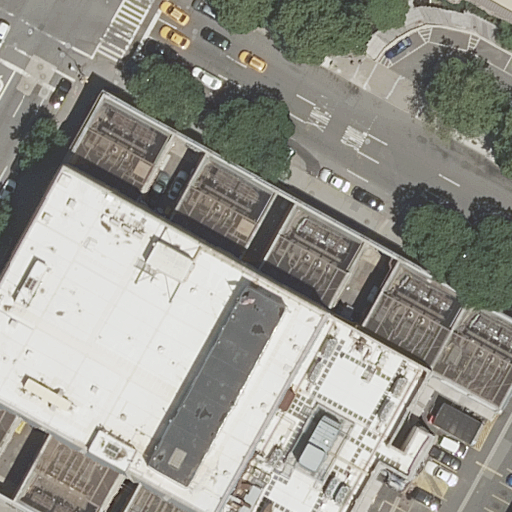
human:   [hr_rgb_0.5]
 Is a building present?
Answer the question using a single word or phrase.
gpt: yes

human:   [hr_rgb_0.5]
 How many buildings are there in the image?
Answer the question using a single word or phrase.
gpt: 2

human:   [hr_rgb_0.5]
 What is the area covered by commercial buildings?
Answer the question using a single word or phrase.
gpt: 0m2

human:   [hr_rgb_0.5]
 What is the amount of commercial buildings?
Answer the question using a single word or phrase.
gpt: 0

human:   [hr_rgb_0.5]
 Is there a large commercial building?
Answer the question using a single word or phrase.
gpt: no

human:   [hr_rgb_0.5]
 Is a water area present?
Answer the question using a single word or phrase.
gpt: no

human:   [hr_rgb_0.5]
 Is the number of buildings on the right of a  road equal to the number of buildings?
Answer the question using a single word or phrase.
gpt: no

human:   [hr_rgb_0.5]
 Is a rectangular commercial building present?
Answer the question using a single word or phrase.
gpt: no

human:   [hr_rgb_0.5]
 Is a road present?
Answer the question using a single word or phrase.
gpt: yes

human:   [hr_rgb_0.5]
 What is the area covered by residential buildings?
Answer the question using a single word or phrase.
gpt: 3724m2

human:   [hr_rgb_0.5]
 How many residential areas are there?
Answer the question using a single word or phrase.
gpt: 1

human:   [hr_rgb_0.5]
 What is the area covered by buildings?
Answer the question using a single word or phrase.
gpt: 3724m2

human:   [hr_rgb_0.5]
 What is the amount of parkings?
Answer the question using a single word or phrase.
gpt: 1

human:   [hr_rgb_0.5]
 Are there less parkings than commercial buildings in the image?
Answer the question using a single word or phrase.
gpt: no

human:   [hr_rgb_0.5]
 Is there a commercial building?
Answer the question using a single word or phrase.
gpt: no

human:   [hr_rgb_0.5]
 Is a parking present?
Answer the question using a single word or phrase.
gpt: yes

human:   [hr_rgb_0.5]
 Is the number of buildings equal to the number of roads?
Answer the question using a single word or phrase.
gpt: no

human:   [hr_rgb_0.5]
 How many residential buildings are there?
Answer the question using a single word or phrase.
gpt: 2

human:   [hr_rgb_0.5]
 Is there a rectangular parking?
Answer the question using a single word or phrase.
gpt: yes

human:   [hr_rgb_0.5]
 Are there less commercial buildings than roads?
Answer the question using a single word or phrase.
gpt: yes

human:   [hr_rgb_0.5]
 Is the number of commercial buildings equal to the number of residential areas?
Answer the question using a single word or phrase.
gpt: no

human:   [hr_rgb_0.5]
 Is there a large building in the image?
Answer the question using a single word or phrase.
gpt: yes

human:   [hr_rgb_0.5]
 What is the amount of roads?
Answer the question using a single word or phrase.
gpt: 8

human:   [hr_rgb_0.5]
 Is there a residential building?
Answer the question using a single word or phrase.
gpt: yes

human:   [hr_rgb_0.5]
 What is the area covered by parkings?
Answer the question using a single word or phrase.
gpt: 0m2

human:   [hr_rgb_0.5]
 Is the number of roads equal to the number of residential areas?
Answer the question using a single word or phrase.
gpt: no

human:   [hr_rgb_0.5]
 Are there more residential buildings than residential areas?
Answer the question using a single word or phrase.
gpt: yes

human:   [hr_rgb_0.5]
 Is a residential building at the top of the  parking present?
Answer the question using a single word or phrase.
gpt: no

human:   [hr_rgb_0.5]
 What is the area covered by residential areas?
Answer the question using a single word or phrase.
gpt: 4420m2

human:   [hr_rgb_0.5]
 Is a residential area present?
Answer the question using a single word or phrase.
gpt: yes

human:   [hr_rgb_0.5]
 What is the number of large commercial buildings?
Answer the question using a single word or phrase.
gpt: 0

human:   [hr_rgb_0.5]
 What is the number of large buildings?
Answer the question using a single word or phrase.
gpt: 1

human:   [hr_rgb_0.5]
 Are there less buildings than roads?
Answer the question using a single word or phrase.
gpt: yes

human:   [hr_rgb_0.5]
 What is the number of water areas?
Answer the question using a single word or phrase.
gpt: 0

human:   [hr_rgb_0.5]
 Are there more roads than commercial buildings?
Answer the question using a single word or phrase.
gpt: yes

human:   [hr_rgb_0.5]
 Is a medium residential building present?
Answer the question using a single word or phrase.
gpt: no

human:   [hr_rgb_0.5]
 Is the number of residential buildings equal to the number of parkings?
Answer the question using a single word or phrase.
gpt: no

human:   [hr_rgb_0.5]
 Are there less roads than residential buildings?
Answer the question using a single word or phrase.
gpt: no

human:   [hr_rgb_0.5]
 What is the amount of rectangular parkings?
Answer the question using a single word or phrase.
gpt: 1

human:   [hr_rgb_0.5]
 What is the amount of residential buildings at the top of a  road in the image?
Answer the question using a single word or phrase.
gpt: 1

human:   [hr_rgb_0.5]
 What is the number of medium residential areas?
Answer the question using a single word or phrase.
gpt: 0

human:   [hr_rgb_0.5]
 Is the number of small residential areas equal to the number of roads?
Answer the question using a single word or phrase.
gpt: no

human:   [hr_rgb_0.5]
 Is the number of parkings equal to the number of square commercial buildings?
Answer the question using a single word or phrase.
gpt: no

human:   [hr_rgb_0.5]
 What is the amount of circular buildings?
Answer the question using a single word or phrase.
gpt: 0

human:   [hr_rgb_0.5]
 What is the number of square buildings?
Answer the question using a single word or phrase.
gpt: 0

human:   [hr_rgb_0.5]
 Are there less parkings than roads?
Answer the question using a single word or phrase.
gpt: yes

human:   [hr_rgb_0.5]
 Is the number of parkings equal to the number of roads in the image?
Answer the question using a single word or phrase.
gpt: no

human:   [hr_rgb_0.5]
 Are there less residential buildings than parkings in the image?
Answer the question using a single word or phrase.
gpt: no

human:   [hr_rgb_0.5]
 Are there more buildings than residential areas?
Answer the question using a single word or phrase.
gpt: yes

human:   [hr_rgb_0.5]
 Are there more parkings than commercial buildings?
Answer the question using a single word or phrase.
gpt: yes

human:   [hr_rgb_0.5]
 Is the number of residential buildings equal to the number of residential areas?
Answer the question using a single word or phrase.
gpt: no

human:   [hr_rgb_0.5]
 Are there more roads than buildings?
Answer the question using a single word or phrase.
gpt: yes

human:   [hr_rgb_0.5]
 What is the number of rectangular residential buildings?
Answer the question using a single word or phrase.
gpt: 1

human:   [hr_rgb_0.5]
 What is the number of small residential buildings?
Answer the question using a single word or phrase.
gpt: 1

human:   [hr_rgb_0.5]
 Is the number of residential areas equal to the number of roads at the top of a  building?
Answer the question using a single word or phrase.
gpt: no

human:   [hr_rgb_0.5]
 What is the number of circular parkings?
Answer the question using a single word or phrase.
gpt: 0

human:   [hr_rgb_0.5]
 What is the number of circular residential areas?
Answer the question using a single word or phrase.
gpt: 0

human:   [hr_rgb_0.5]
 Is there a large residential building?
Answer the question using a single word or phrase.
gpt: yes

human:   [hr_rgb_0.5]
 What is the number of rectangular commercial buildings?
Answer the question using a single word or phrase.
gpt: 0

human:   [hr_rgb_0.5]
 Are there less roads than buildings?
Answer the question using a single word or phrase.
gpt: no

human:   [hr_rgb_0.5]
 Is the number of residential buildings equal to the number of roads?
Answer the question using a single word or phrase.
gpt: no

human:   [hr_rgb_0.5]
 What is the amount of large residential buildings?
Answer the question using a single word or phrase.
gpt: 1

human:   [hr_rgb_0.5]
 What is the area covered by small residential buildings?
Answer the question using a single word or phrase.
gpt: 16m2

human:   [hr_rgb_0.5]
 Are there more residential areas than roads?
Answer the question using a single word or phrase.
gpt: no